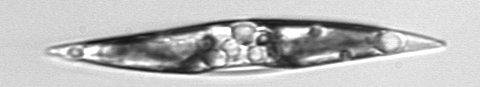
Label: Pleurosigma